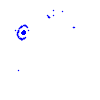
Particle: electron